Interaction volume radius: 5 \u00c5
Interaction volume height: 10 \u00c5
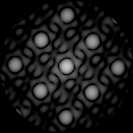
Disorder parameter: 0.04547